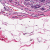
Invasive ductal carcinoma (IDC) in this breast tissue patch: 0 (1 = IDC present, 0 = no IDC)